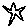
Label: star